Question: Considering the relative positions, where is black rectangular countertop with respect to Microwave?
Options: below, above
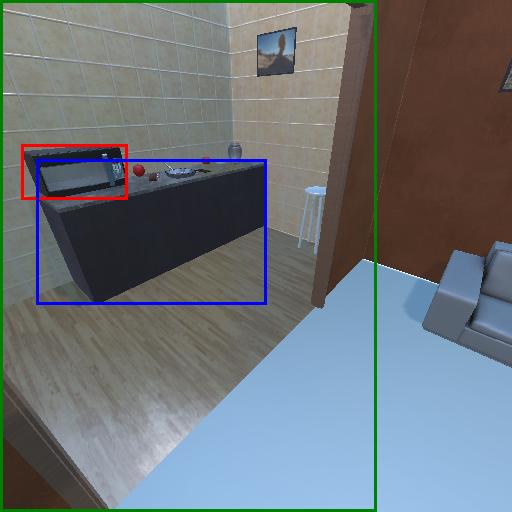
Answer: below